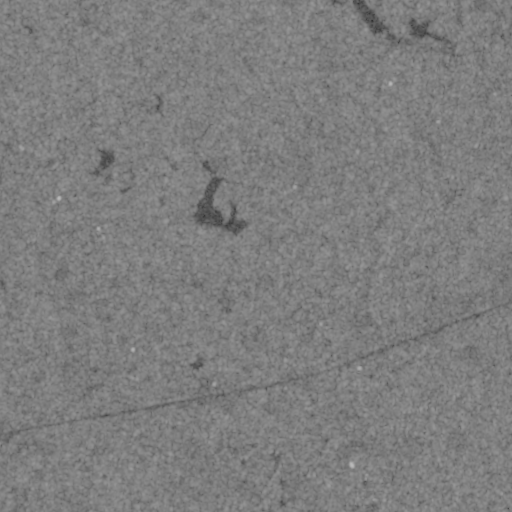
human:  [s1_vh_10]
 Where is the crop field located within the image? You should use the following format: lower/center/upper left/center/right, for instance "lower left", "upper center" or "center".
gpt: The crop field is located in the center left of the image.
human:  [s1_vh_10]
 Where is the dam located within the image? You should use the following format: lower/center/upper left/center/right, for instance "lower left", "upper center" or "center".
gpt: The dam is located in the upper right of the image.
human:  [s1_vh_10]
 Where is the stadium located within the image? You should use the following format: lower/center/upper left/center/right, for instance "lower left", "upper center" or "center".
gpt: The stadium is located in the lower right of the image.
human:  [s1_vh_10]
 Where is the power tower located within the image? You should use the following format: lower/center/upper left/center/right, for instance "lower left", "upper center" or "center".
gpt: There is no power tower in the image.

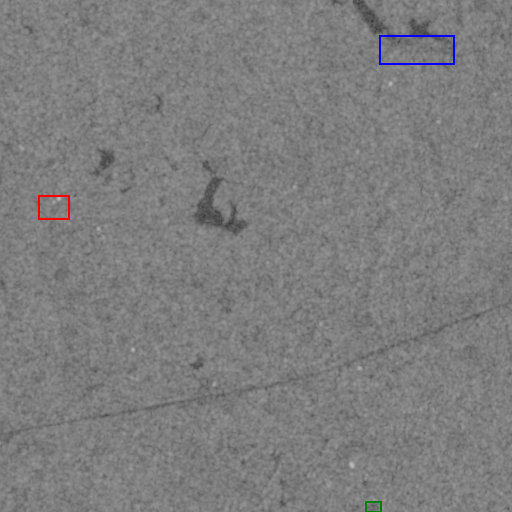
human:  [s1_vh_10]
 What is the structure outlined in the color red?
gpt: The structure outlined in red is a crop field.
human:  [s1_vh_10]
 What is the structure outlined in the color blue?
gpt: The structure outlined in blue is a dam.
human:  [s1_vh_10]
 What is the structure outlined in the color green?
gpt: The structure outlined in green is a stadium.
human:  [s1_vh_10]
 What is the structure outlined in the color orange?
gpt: There is no orange outline.